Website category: jobs
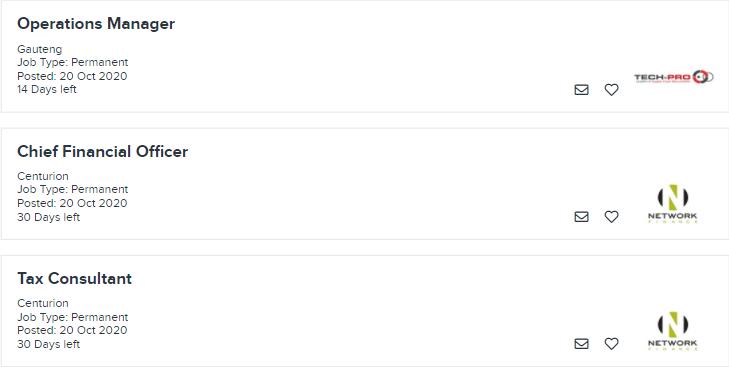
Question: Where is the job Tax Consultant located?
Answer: Centurion

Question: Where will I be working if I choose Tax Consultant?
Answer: Centurion

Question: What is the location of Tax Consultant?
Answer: Centurion

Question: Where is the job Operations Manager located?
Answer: Gauteng

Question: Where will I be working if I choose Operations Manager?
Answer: Gauteng

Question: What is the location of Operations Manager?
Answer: Gauteng

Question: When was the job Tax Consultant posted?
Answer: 20 Oct 2020

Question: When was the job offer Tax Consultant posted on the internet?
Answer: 20 Oct 2020

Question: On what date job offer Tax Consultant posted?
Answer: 20 Oct 2020

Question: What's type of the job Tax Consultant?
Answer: Job Type: Permanent

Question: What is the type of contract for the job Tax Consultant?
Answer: Job Type: Permanent

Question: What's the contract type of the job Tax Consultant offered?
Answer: Job Type: Permanent

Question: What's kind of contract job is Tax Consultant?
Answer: Job Type: Permanent

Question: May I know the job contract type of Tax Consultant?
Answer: Job Type: Permanent

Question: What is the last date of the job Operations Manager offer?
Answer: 14 Days left

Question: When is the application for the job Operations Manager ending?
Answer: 14 Days left

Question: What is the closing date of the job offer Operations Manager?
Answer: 14 Days left

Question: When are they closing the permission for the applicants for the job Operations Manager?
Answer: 14 Days left

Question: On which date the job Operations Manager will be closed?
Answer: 14 Days left

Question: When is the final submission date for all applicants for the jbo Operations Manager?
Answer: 14 Days left

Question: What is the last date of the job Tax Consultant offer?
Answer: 30 Days left

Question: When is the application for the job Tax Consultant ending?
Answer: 30 Days left

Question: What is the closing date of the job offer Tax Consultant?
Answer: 30 Days left

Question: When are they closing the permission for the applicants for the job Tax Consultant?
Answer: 30 Days left

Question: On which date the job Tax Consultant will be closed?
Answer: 30 Days left

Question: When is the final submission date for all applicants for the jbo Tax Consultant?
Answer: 30 Days left

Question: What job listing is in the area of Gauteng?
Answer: Operations Manager

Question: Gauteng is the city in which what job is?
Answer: Operations Manager

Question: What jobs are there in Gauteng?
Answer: Operations Manager

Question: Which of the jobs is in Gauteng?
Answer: Operations Manager

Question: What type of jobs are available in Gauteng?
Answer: Operations Manager

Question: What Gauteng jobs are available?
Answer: Operations Manager